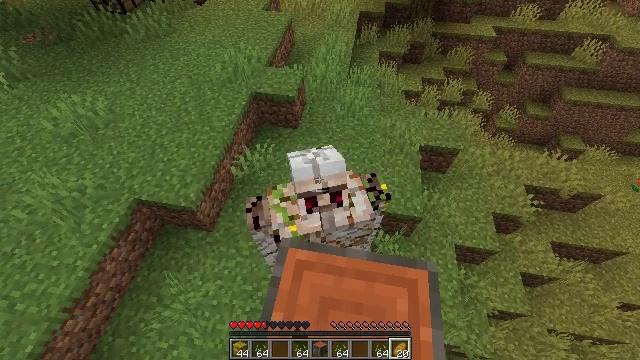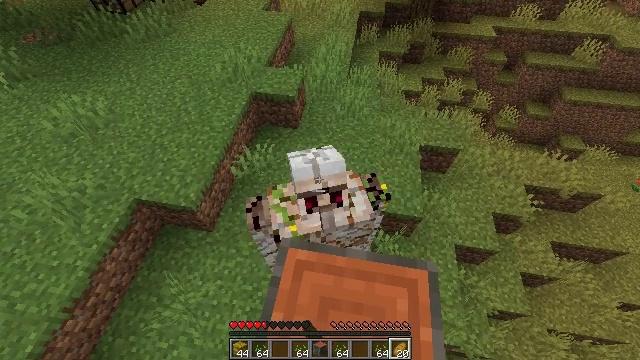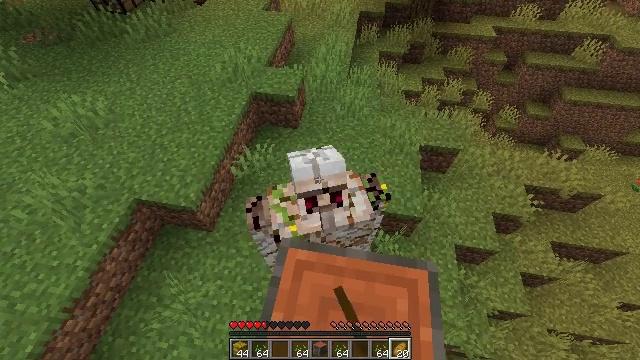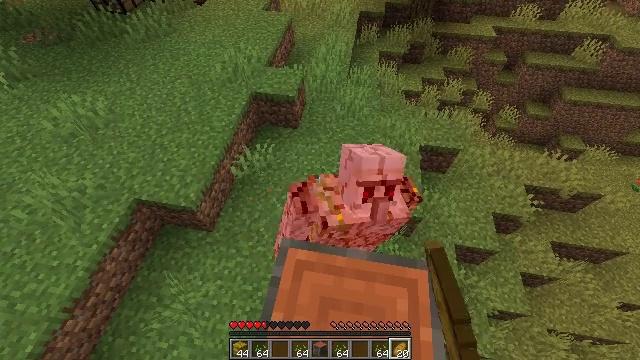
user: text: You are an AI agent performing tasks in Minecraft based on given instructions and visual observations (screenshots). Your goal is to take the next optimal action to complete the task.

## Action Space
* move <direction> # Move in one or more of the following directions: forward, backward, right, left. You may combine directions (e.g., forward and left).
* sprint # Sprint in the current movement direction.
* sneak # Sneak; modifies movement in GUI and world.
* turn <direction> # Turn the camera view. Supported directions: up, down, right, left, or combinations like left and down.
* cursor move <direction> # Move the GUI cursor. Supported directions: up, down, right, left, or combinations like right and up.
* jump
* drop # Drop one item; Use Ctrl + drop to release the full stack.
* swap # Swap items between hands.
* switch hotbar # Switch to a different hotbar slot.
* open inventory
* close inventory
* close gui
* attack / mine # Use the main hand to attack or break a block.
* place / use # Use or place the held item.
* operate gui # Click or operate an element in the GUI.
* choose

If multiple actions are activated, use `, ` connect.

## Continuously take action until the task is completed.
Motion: motion action
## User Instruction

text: Battle the village protector.
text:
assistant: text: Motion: no_op
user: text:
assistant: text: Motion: no_op
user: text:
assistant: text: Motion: attack / mine
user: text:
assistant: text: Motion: attack / mine